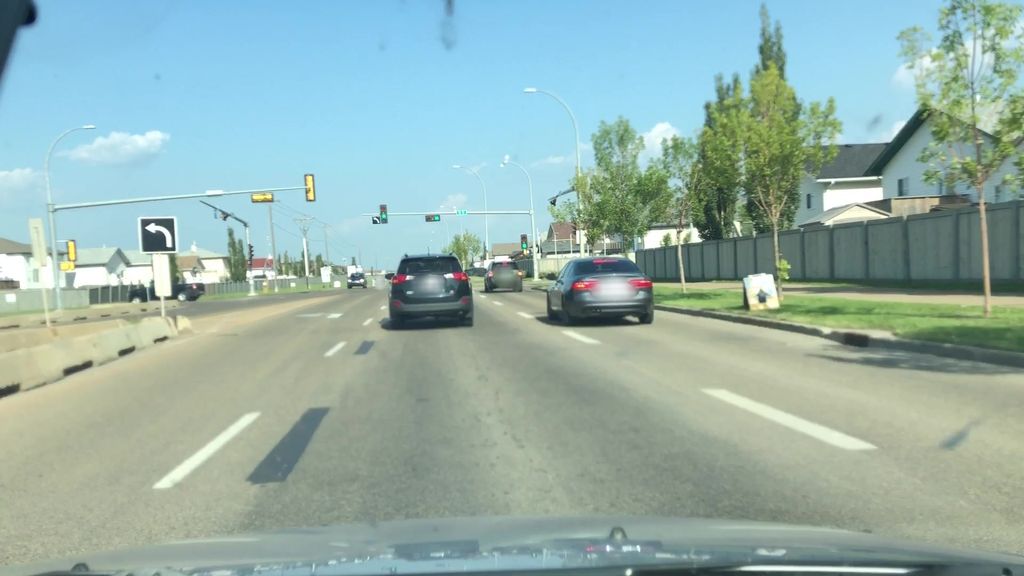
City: edmonton